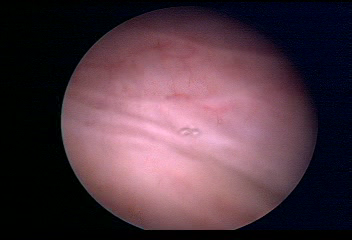
Modality: WLC
Class: Normal mucosa
Bladder cancer association: No